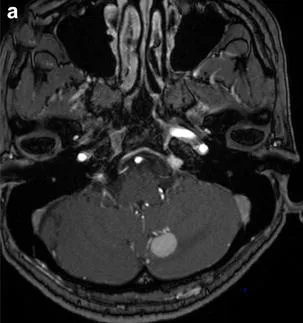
Preoperative magnetic resonance imaging and digital subtraction angiography. Preoperative axial.
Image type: radiology (mri)